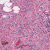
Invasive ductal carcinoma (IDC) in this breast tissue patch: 1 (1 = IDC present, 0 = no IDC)